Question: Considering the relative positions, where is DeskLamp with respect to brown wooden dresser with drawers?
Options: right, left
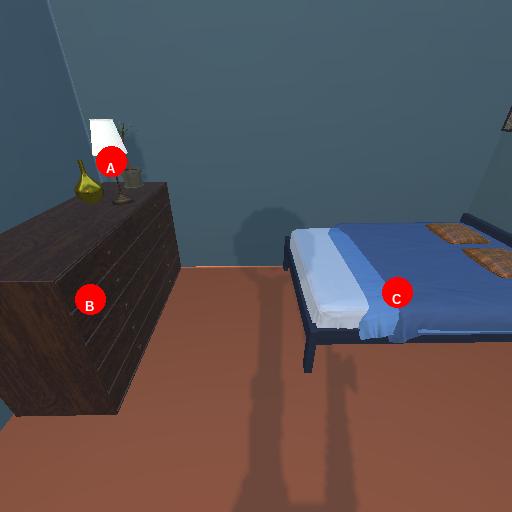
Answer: right